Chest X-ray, AP view. Patient: 20 years old, sex M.
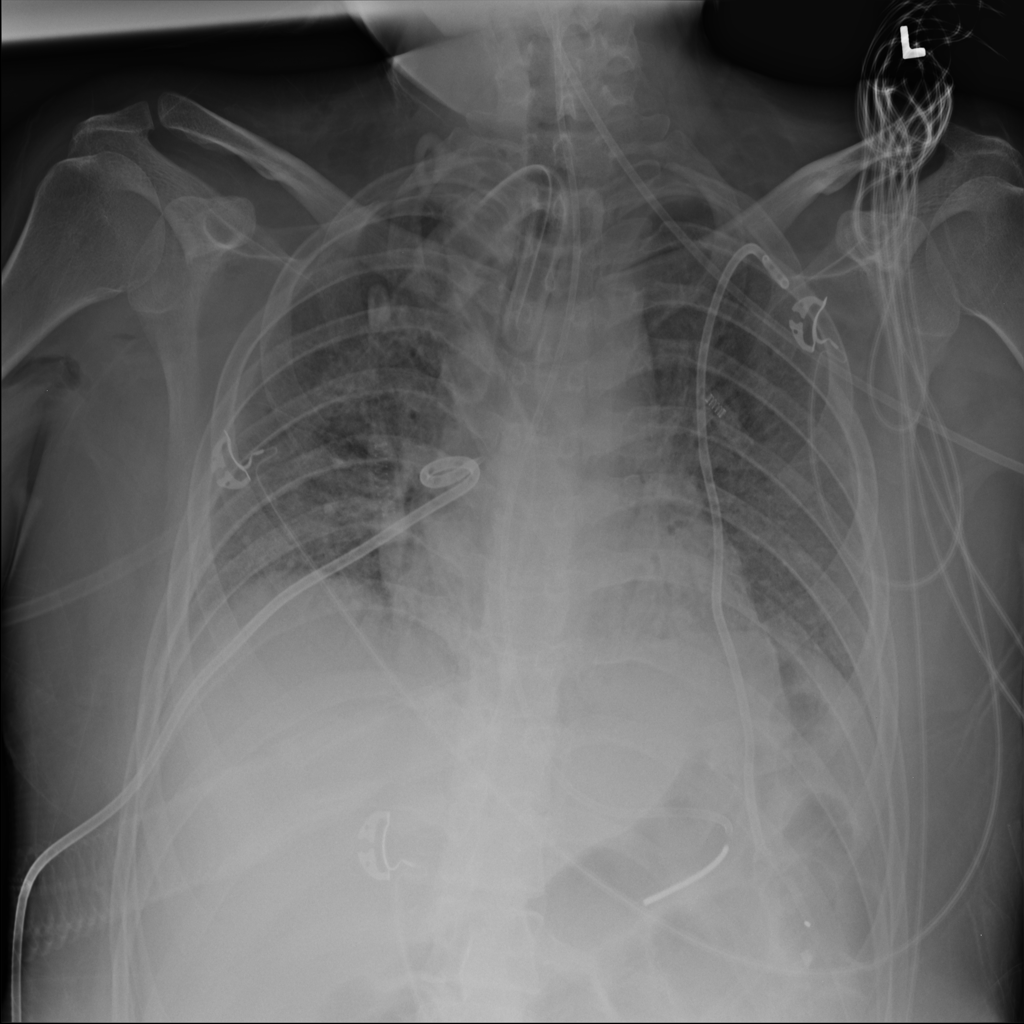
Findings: No Finding